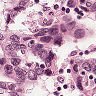
Metastatic tissue present: yes